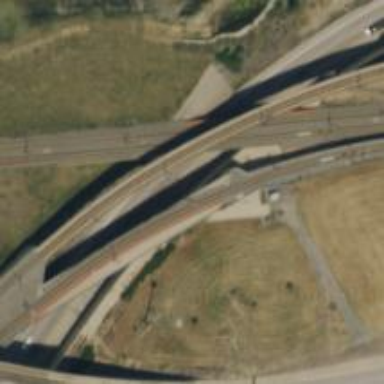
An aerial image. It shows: Bridge for light rail electrified with contact line.